Question: This is a react project and I got the following error, I make a separate folder for Axios the code of that file is given below and after that I import it,
'''
import axios from 'axios';
const instance = axios.create({
baseURL: 'https://burger-builder-urro.firebaseio.com/'
});
export default instance;
'''
And the code of another file from where I want to post data is given bellow:
'''
purchasecontinuedHandler= ()=>{
// alert("You Continue");
const order = {
ingredients: this.state.ingredients,
price: this.state.totalprice,
customer : {
name: "Mubarra",
address: {
street: 'Teststreet 1',
zipcode: '9382',
country: 'pakistan'
},
email: 'mubarraajmal.uet@gmail.com'
},
deliveryMethod : 'fastest'
}
axios.post('/orders.json', order)
.then(response => console.log(response))
.catch(error => console.log(error));
}
'''
I really do not know Why it's showing this error:

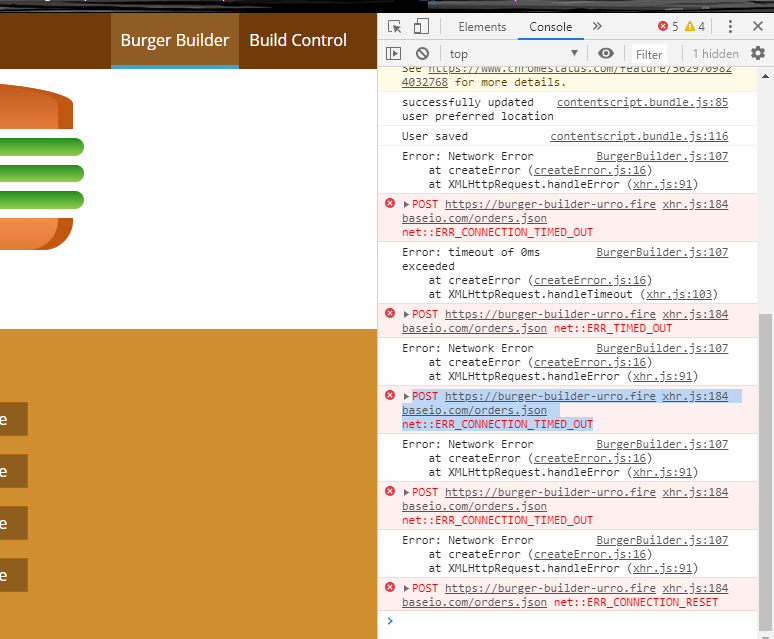
Answer: Where are you attaching the baseURL with axios Post? I think you forgot to append that?